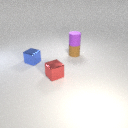
small brown rubber cylinder below small purple rubber cylinder